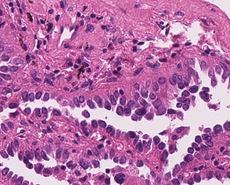
Tumor epithelial tissue: yes
Tumor-associated stroma tissue: yes
Normal tissue: no